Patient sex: F
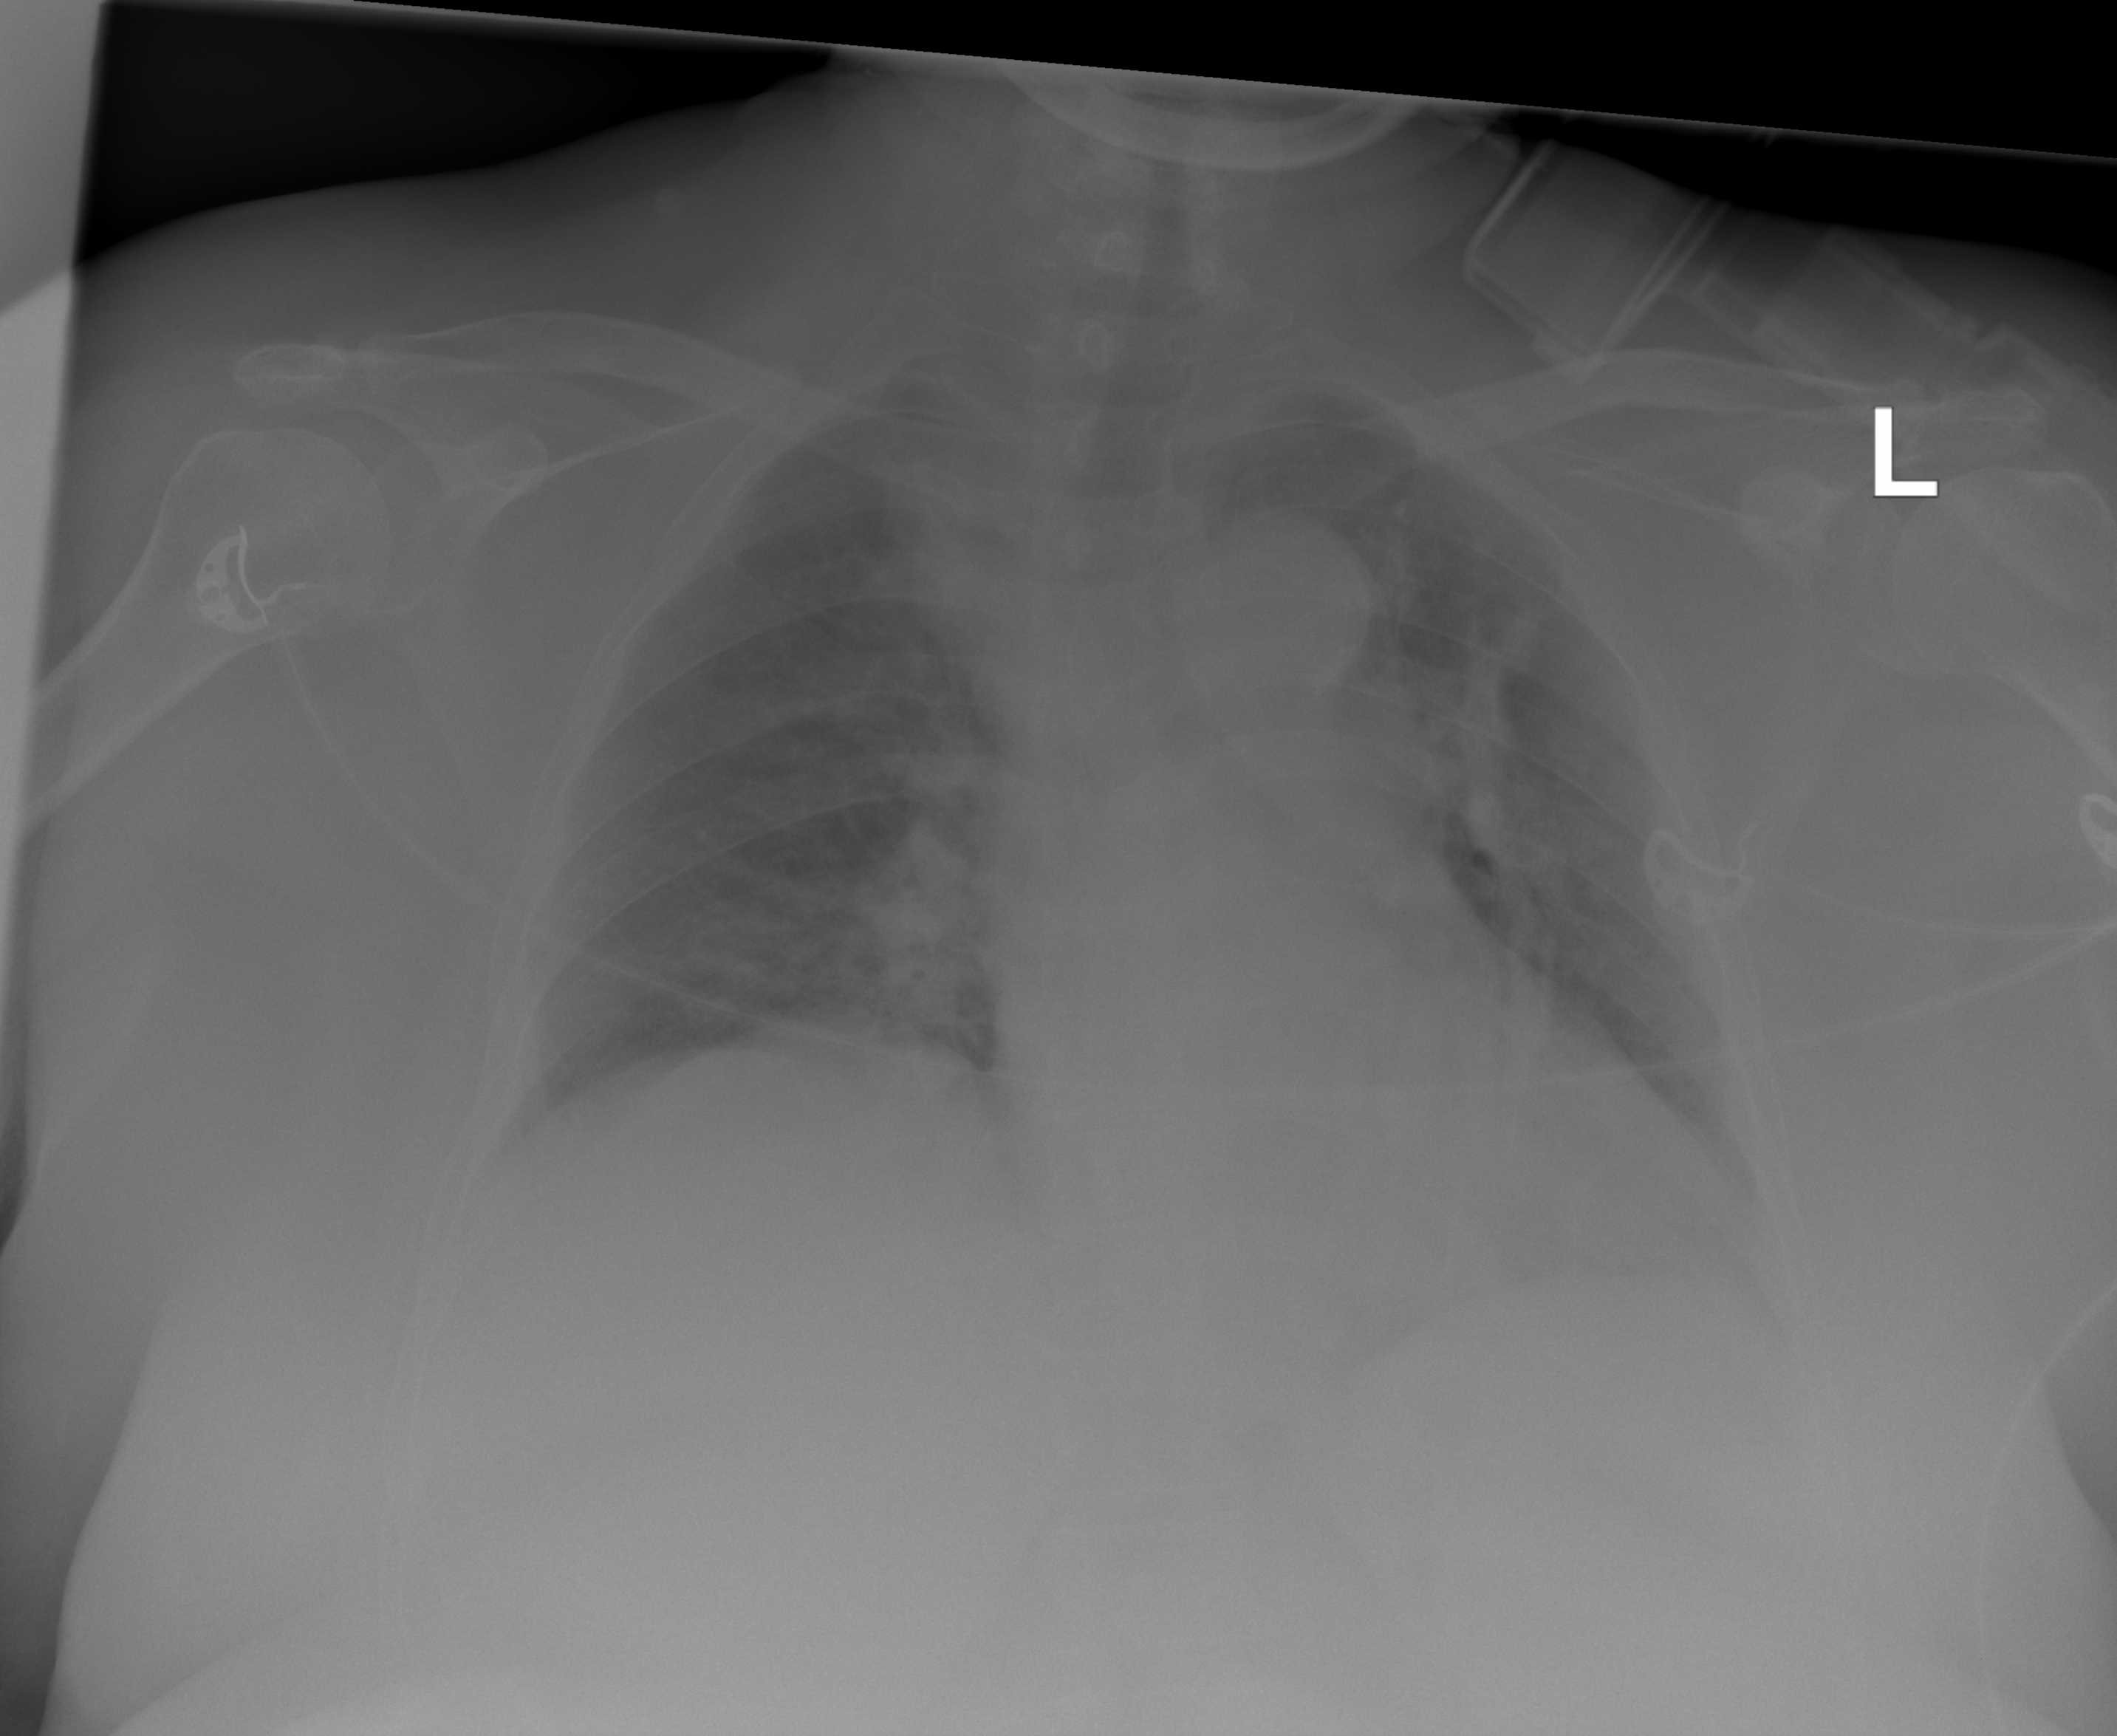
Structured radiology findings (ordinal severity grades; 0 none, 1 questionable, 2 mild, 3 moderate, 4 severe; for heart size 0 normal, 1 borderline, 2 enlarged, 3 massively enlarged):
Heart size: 2
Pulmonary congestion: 2
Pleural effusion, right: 1
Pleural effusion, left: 0
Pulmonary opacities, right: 2
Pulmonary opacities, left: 2
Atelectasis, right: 0
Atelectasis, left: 2